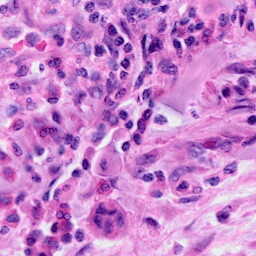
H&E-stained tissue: Cervix